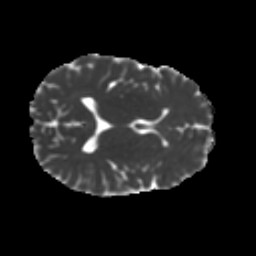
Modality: MD
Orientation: axial
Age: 29
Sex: female
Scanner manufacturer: ge
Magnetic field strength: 3 T
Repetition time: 7.8 s
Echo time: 0.0606 s